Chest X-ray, AP view. Patient: 51 years old, sex M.
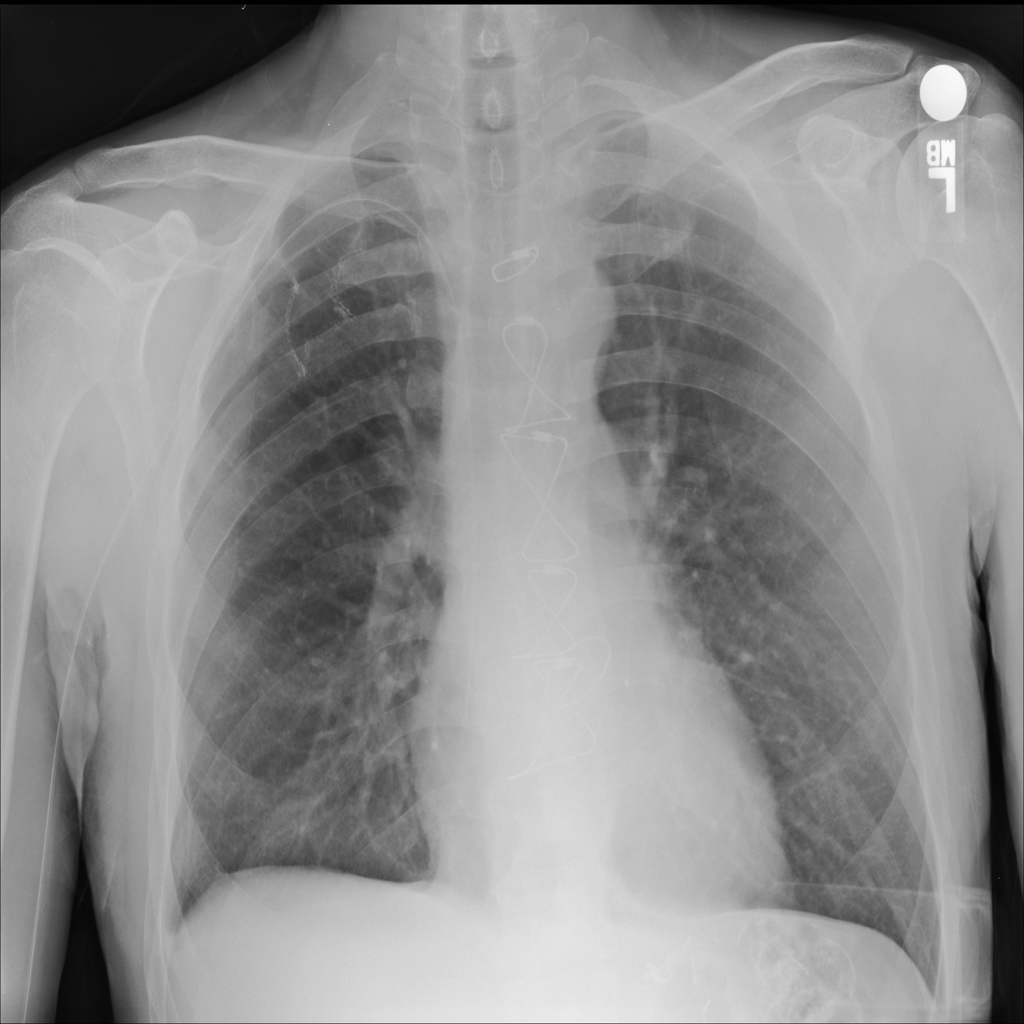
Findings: Effusion